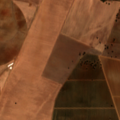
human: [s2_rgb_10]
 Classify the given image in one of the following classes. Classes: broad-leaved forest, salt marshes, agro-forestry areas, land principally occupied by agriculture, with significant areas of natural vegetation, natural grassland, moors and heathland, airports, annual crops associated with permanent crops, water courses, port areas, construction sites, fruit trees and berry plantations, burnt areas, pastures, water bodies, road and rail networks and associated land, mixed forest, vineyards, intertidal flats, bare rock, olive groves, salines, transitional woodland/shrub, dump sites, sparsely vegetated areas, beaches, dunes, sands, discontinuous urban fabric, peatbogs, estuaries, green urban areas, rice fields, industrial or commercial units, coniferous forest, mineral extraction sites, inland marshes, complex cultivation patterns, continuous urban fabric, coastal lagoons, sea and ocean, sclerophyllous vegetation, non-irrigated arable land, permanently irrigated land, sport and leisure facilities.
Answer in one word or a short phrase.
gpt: non-irrigated arable land, permanently irrigated land, olive groves